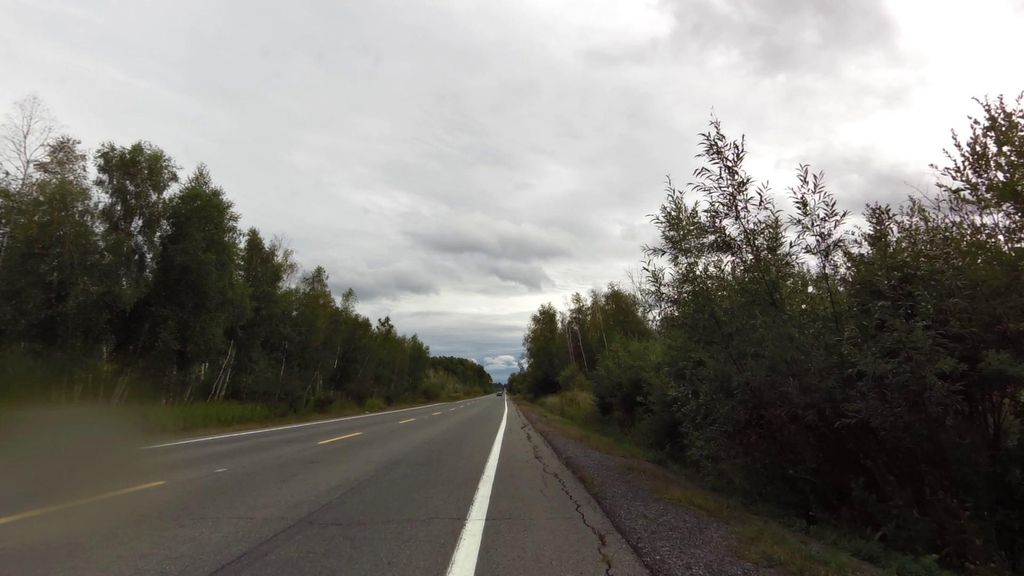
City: ottawa-gatineau